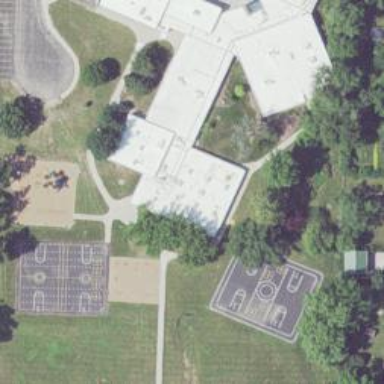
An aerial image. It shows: School.